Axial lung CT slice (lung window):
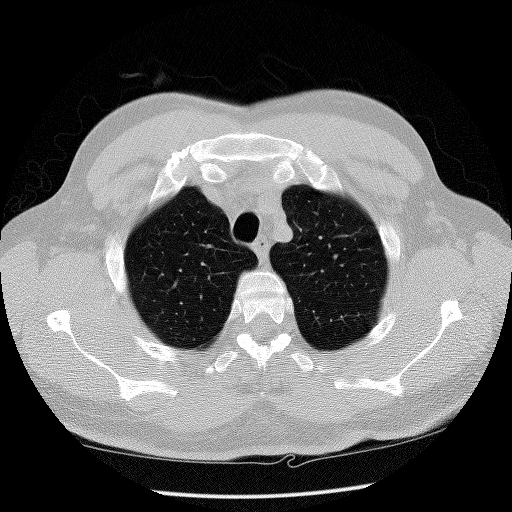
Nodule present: no